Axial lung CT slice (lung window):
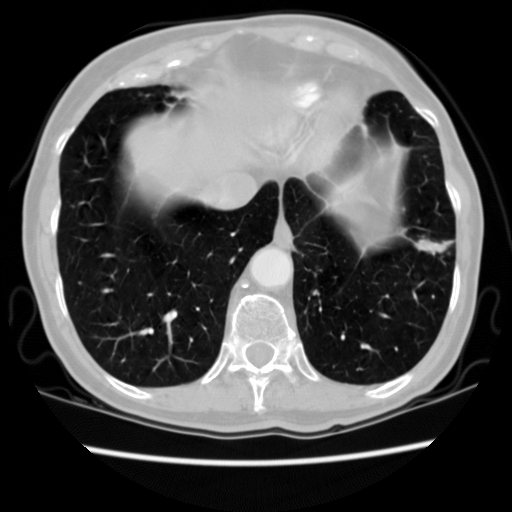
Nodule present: yes
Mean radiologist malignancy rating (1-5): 2.5